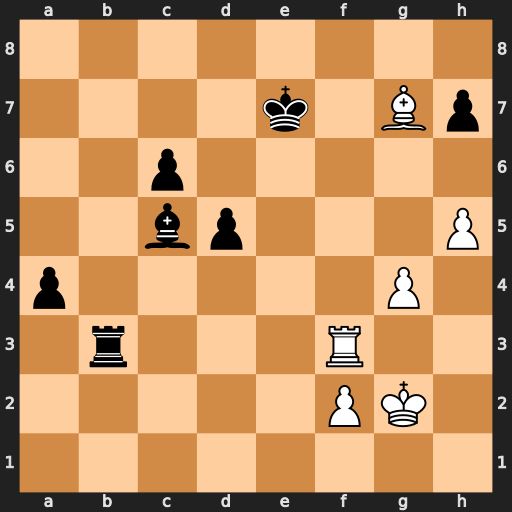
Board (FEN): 8/4k1Bp/2p5/2bp3P/p5P1/1r3R2/5PK1/8
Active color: w
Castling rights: -
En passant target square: -
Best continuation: Bf8+ Ke6 Bxc5